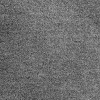
Atmospheric dust classification: dusty